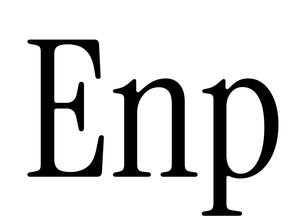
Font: InstrumentSerif-Regular